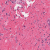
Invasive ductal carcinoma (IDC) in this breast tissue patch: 0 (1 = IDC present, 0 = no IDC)